Interaction volume radius: 5 \u00c5
Interaction volume height: 20 \u00c5
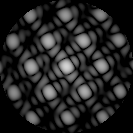
Disorder parameter: 0.09084